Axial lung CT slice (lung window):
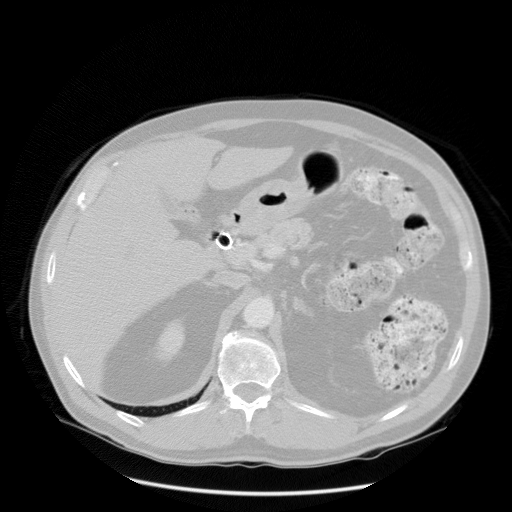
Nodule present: no